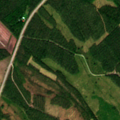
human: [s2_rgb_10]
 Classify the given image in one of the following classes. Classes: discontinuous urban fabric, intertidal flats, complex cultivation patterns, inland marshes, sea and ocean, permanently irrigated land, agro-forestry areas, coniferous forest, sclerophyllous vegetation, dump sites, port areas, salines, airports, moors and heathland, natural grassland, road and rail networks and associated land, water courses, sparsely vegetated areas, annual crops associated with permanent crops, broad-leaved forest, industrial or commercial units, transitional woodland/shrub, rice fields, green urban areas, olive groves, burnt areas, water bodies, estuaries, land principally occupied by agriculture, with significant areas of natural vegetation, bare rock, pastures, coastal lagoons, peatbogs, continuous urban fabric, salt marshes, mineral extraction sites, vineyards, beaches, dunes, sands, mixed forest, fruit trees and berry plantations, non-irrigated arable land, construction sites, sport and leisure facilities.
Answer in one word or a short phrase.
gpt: coniferous forest, mixed forest, transitional woodland/shrub, peatbogs